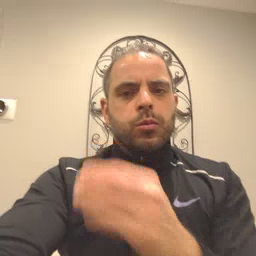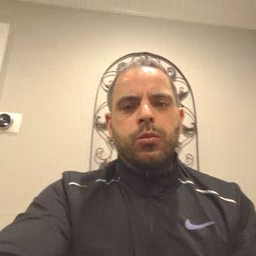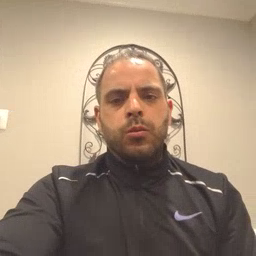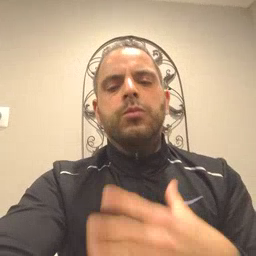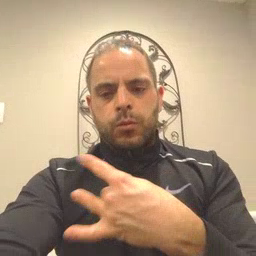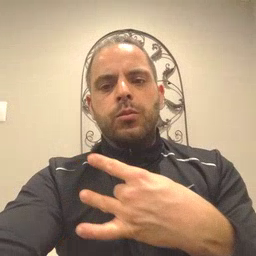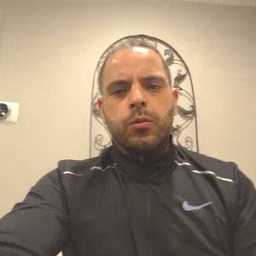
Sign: like